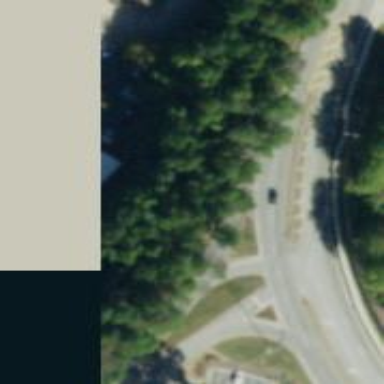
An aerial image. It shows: Secondary link road with asphalt surface.